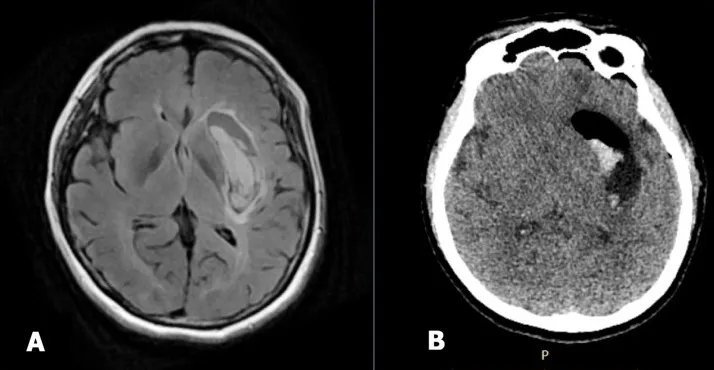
Pre-operative MRI a few hour after onset, and . Post-operative CT scan after stereotactic surgery immediately.
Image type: radiology (ct)